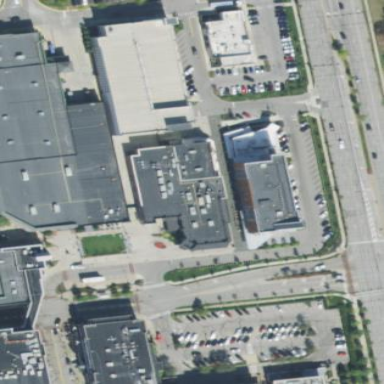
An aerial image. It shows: Commercial building.